Question: I wanted to know fastest algorithm for finding nodes have only path from one node to other nodes.

these nodes are represented in string like this:
'''
String path = "({A,B,C,D,E,F},{(A,C),(B,C),(C,E),(B,E),(B,D),(E,F)})";
'''
Output should be like this:
'''
output = {(A,C),(B,D),(E,F)}
'''
I tried 'split()' method but its an long procedure I would greatly appreciate any help you can give me in working this problem
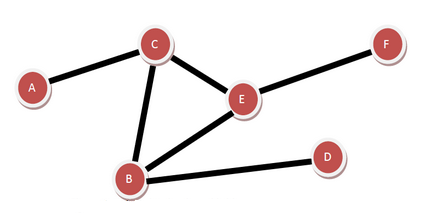
Answer: It seems to me that you need to:
1. Find the cycles in your graph
2. Eliminate all edges that contribute to a cycle